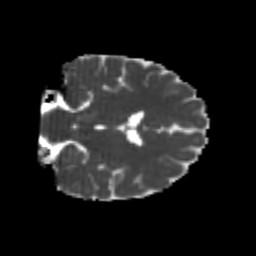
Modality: MD
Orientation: coronal
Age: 21
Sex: female
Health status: healthy
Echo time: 0.074 s